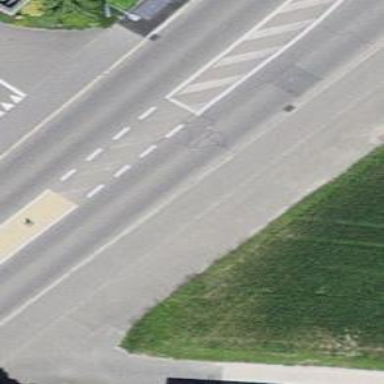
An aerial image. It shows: Asphalt service road.